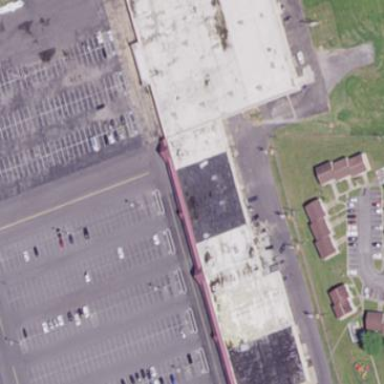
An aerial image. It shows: Mall building.